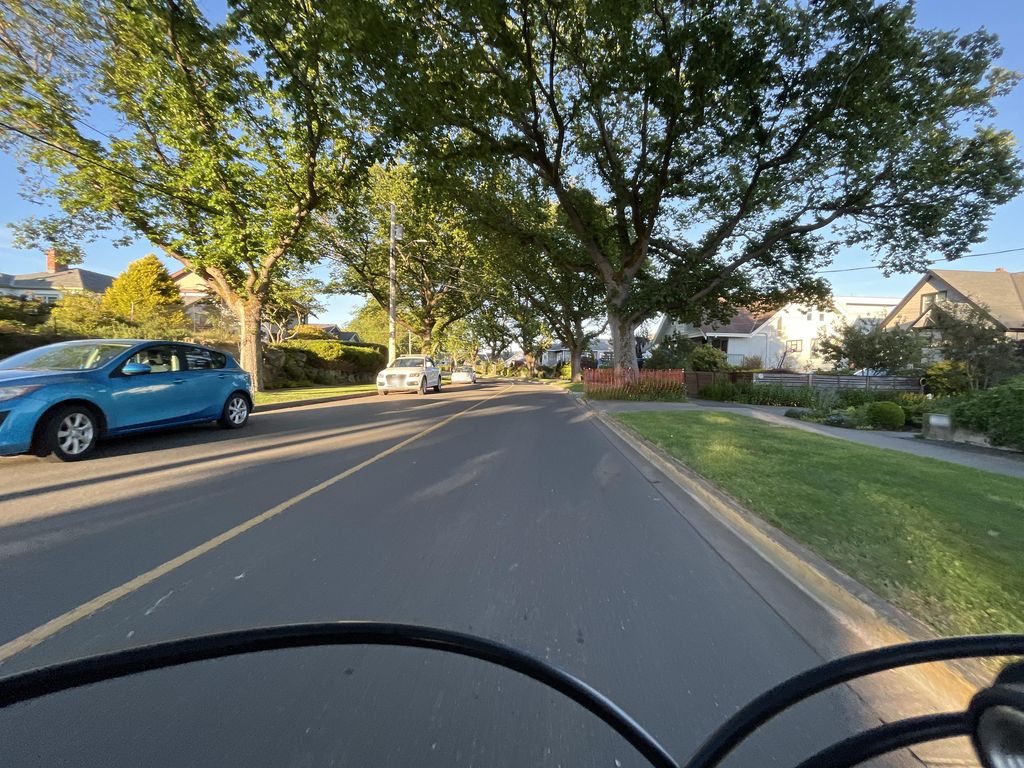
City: victoria